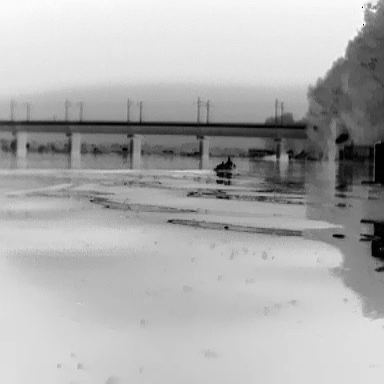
There is a warship in the infrared image.